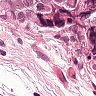
Metastatic tissue present: yes